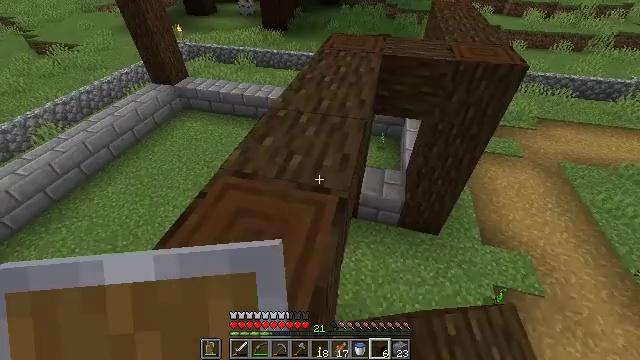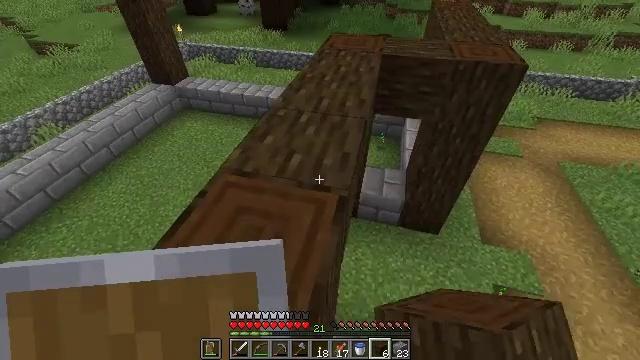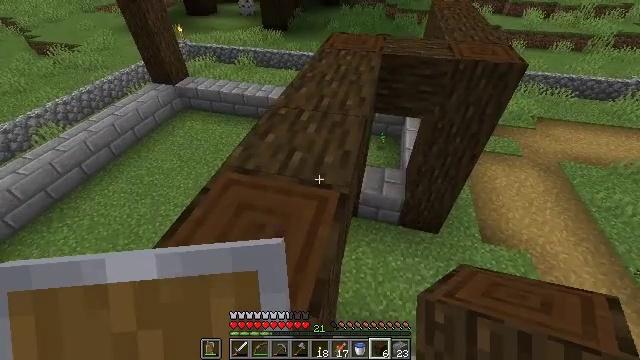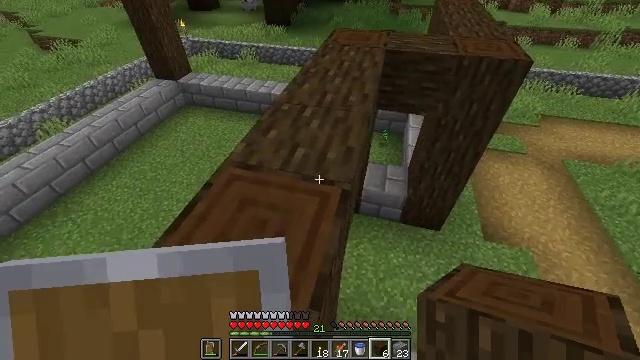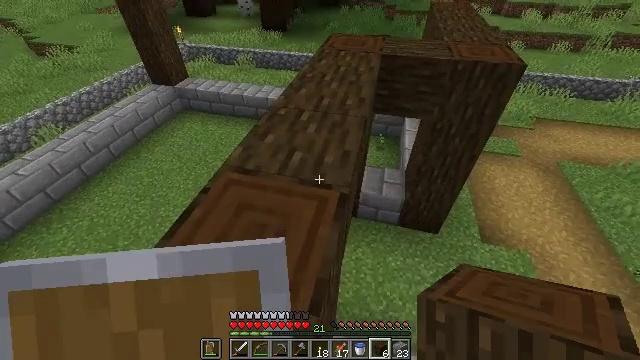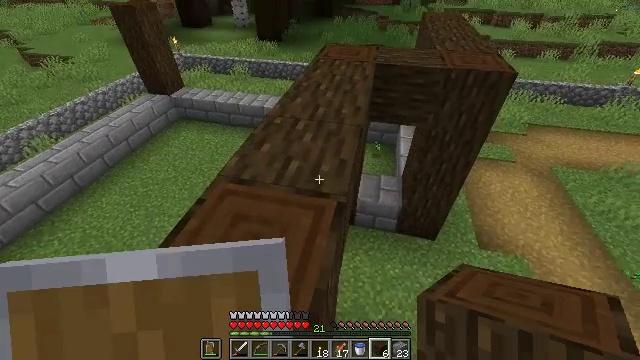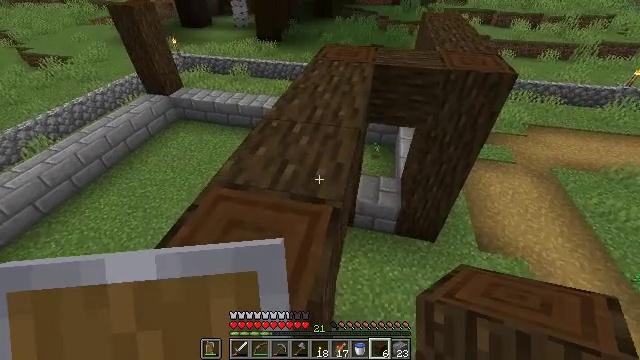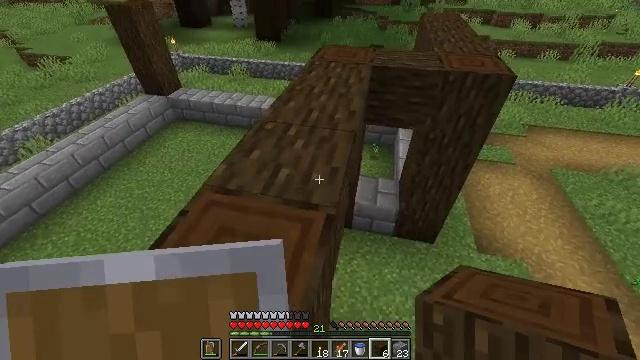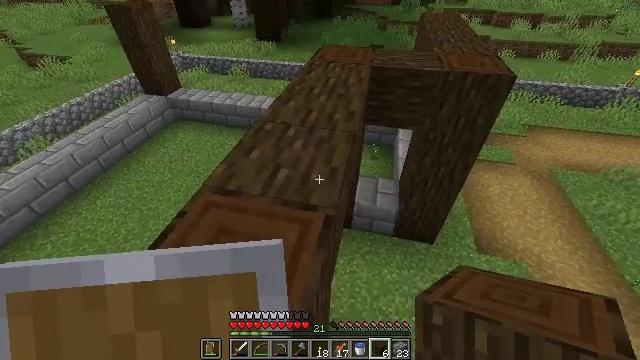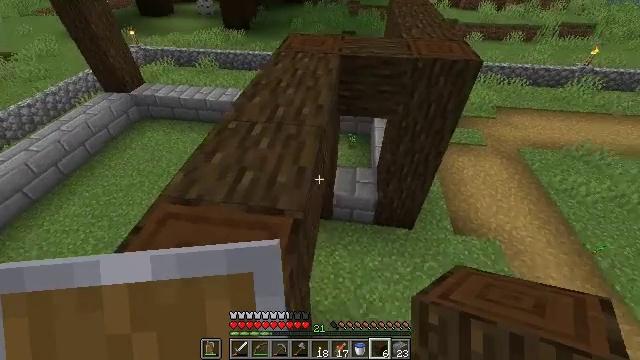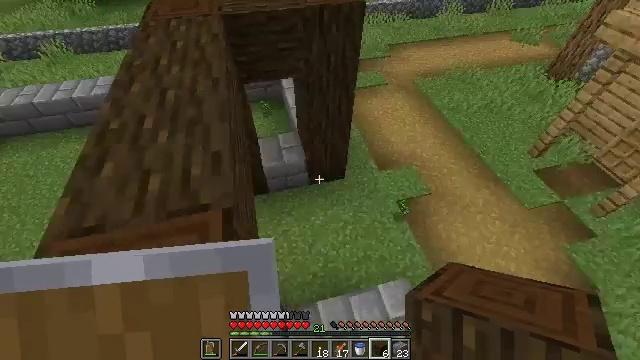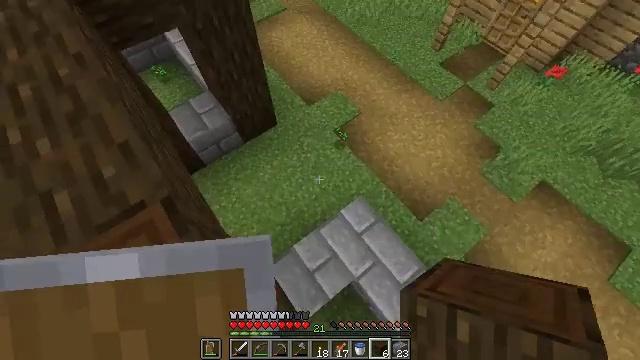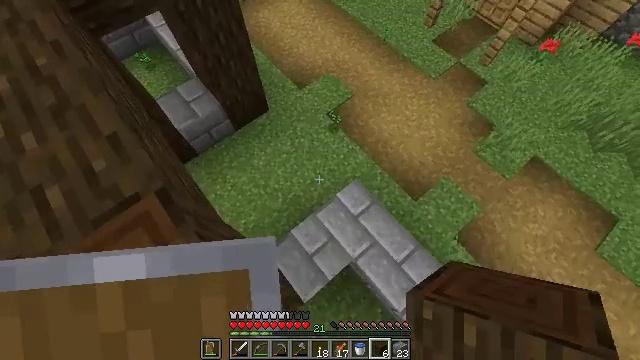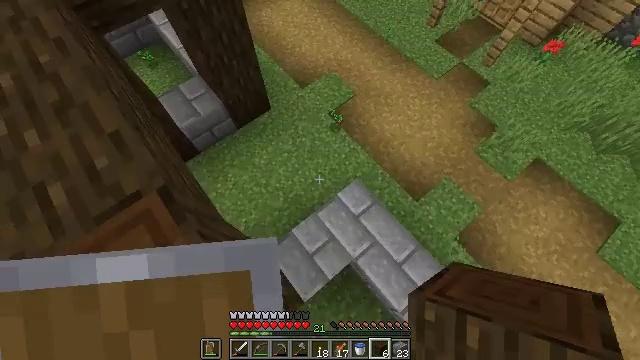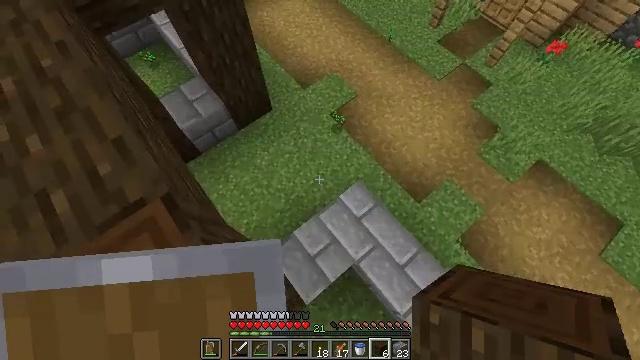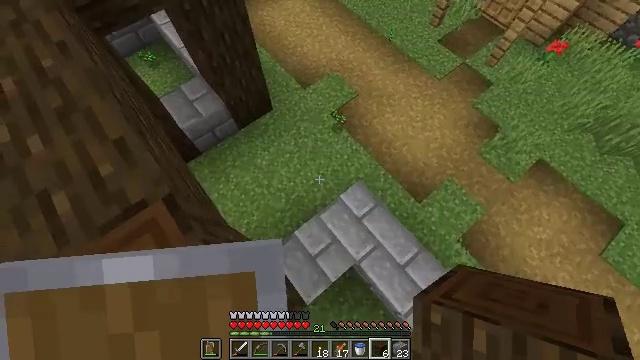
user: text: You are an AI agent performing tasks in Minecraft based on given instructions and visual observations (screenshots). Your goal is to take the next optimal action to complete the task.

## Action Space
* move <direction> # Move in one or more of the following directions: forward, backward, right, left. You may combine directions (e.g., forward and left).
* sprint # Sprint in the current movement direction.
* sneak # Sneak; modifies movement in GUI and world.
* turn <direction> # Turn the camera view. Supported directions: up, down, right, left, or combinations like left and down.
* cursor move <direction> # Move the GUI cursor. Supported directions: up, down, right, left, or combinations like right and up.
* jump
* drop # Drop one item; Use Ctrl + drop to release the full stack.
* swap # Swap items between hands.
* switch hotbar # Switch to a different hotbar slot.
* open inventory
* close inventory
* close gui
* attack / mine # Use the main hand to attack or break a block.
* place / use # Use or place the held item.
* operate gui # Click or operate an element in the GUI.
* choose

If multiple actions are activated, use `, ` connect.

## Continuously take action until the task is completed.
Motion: motion action
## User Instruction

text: Break the stone bricks to collect them.
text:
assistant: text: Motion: sneak
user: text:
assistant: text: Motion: sneak
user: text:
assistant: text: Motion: sneak
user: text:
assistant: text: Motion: sneak
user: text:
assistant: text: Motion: move forward, sneak, turn right and up
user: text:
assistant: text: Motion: move forward and move right, sneak
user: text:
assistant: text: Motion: move forward and move right, sneak
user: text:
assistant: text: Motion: move forward and move right, sneak
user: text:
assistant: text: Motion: move forward and move right, sneak, turn right and down
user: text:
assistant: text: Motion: move right, sneak, turn right and down
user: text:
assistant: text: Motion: move right, sneak, turn right and down
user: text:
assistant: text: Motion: move forward and move right, sneak, turn right and down
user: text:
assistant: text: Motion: move forward, sneak
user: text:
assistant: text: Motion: move forward, sneak
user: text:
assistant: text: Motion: sneak
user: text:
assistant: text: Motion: sneak, turn right and down
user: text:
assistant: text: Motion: sneak, turn right and down
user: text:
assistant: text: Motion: sneak, turn right and down
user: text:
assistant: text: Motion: sneak, turn right and down
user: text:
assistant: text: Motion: sneak, turn right and down
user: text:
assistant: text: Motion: turn right
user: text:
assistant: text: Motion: no_op
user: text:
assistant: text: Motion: no_op
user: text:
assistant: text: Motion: no_op
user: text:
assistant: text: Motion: no_op
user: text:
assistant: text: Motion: no_op
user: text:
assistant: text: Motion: no_op
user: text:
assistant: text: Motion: no_op
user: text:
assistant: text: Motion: no_op
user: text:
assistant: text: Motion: no_op